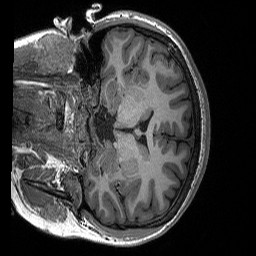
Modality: T1w
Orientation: coronal
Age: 18
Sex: female